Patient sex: M
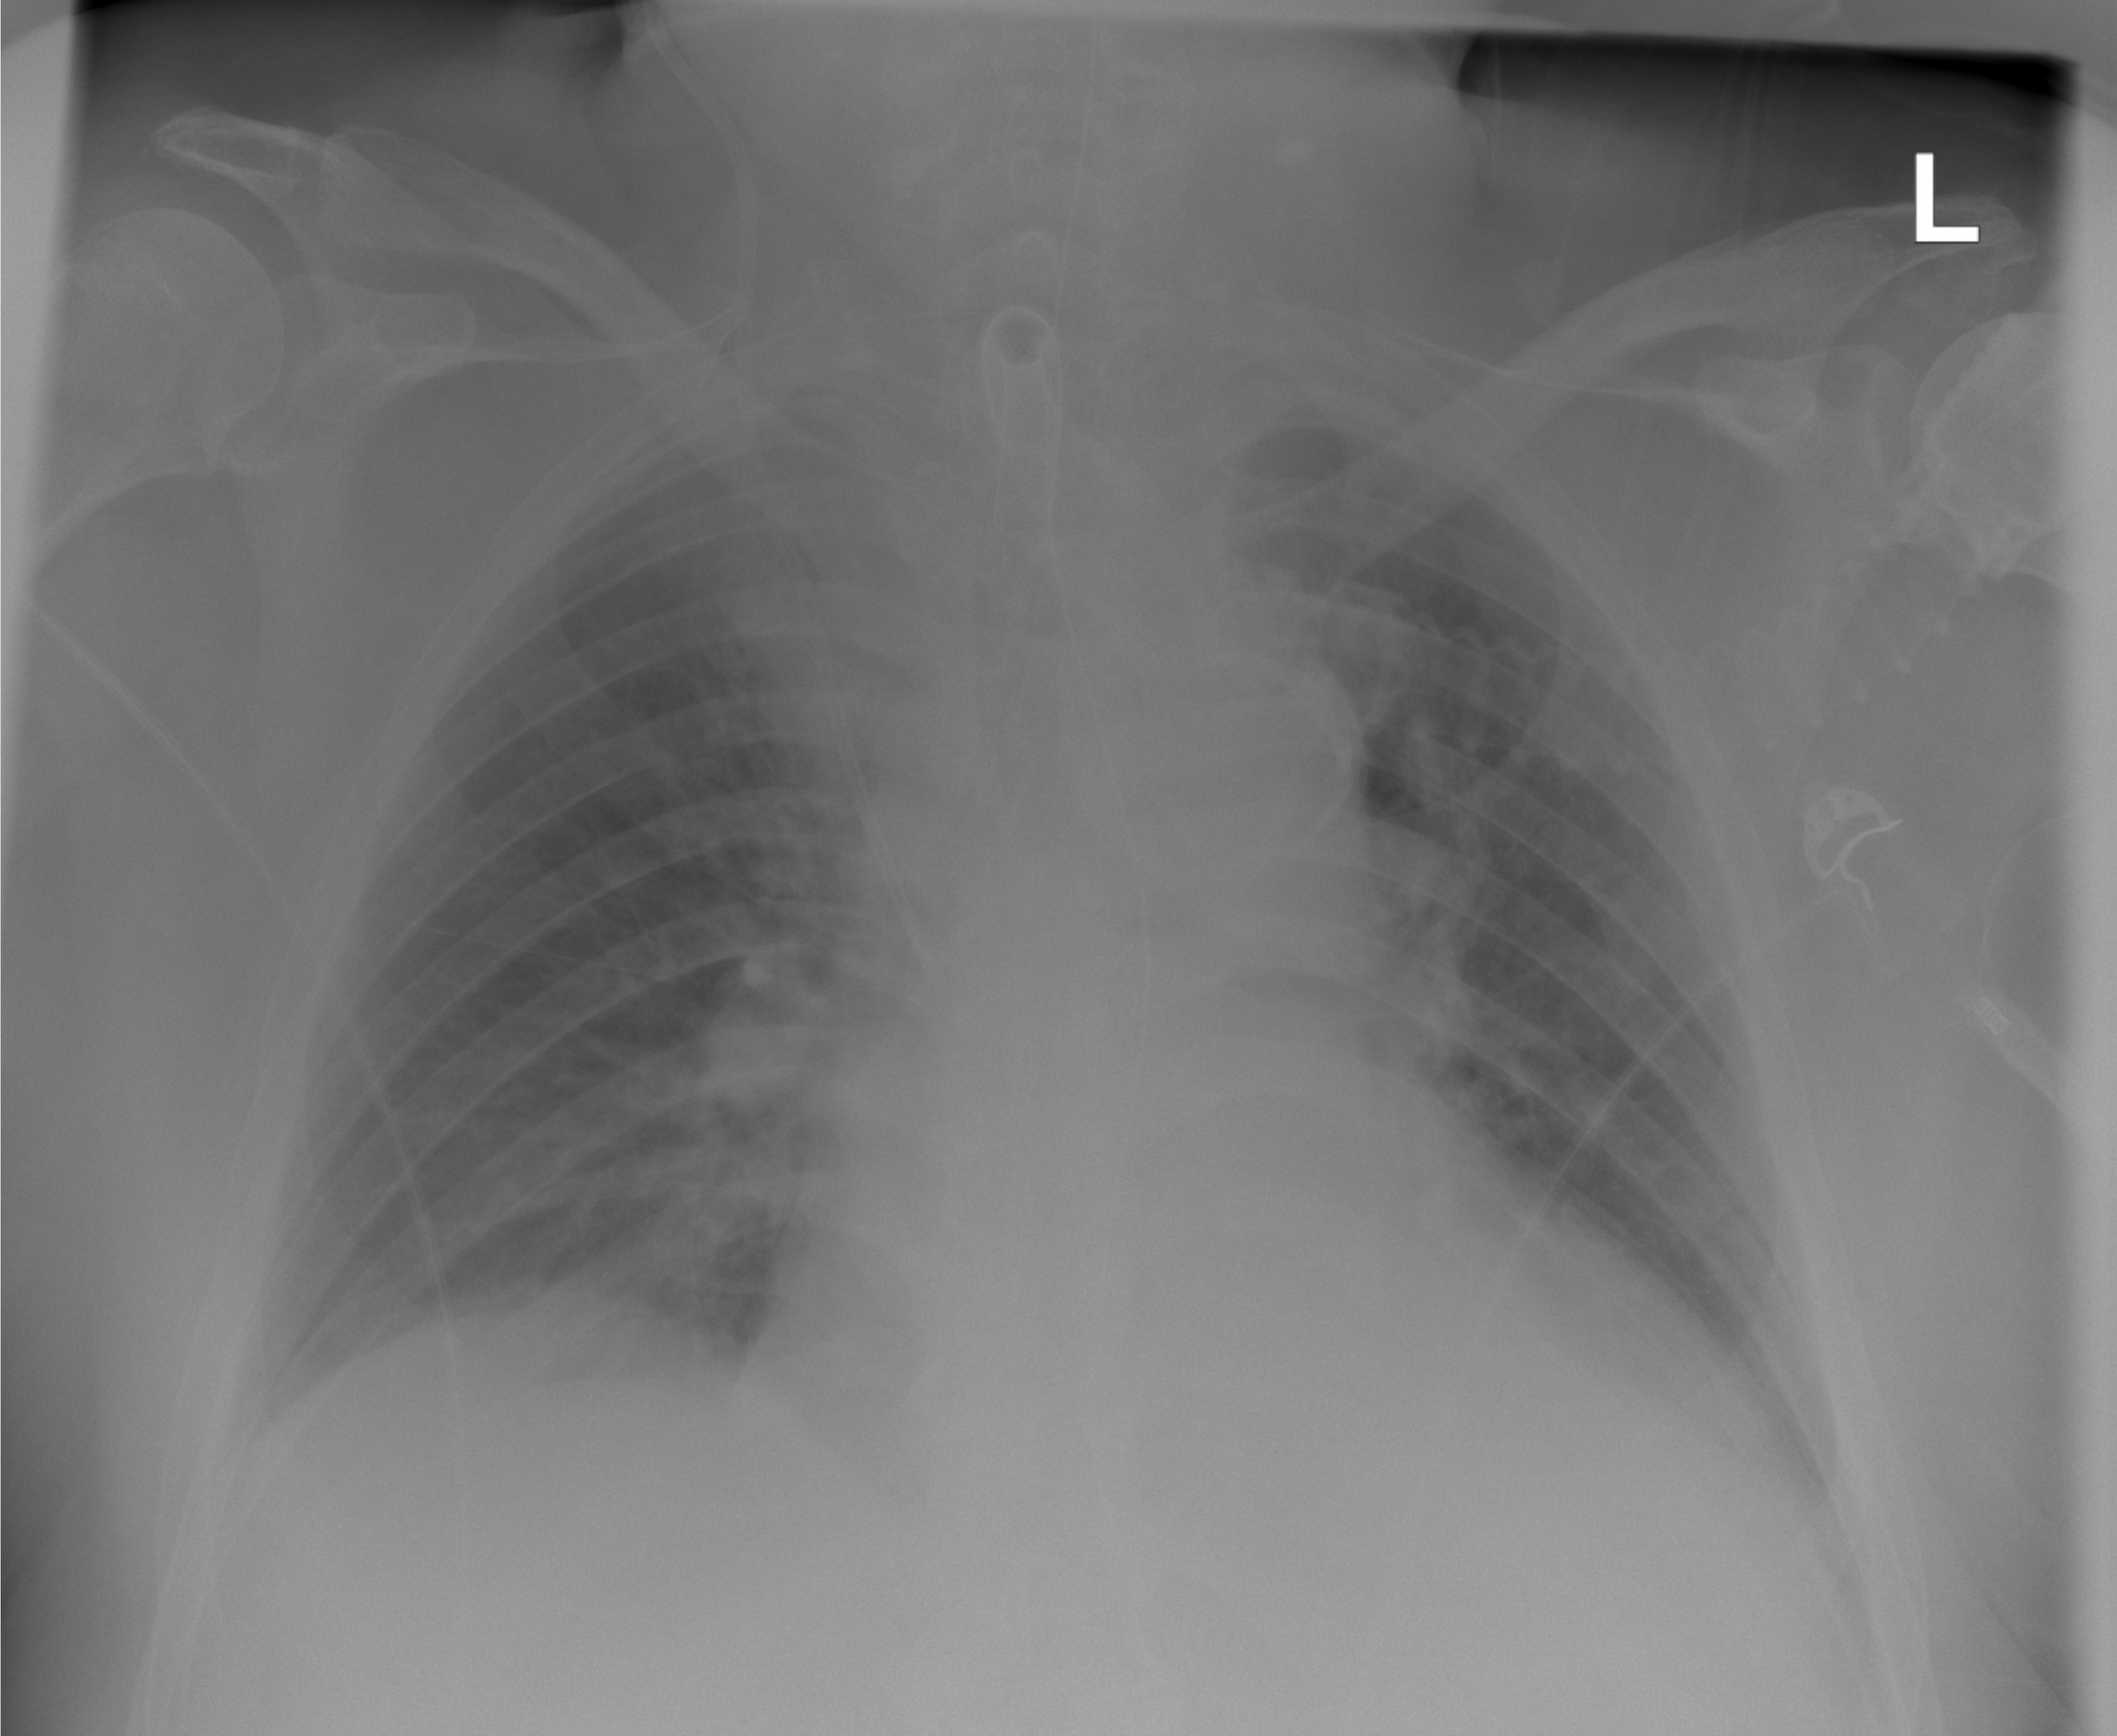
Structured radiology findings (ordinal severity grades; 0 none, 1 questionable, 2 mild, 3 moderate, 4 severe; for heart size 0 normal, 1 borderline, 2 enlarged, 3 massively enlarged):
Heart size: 2
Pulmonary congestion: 1
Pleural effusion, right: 0
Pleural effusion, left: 0
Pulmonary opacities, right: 0
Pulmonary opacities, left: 0
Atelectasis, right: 0
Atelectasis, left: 0